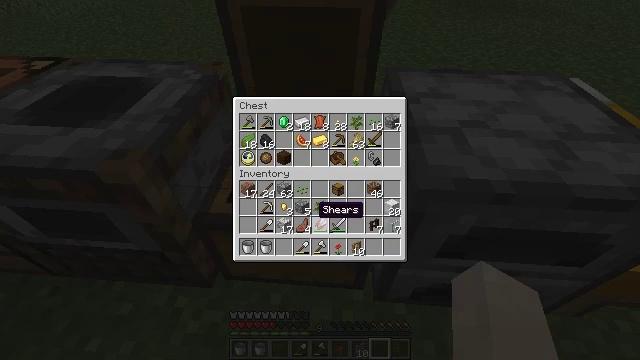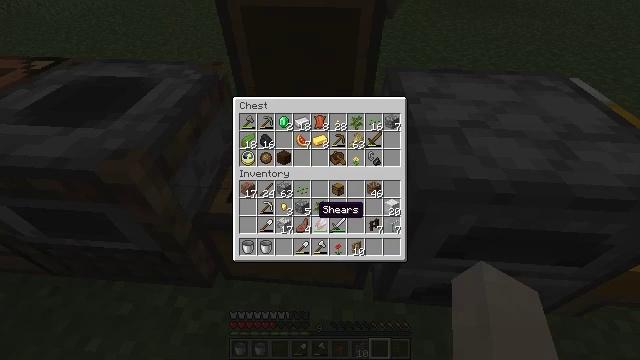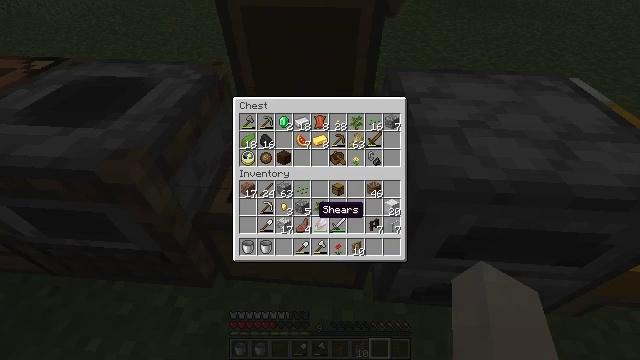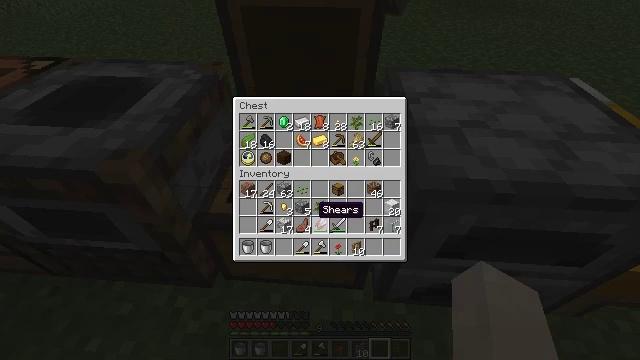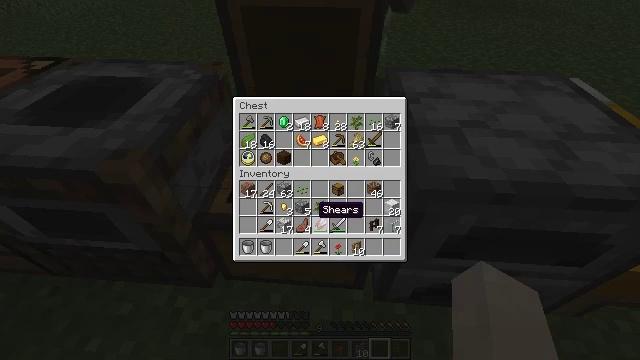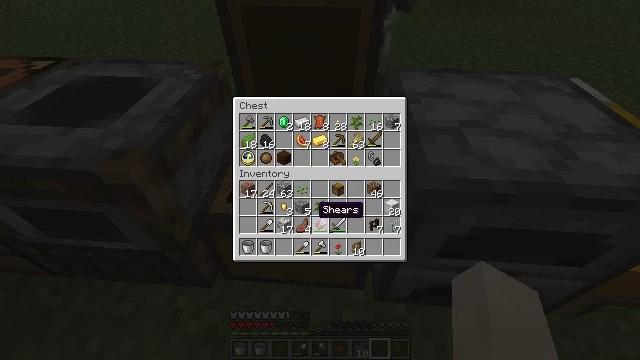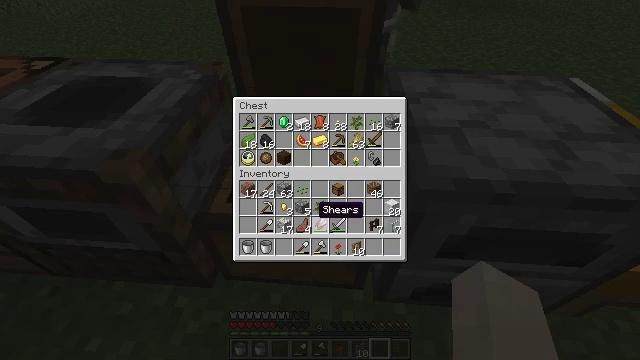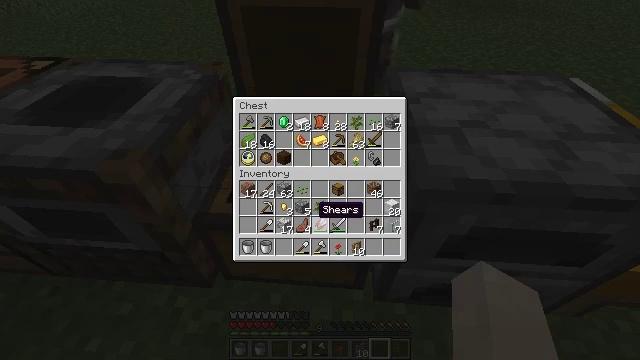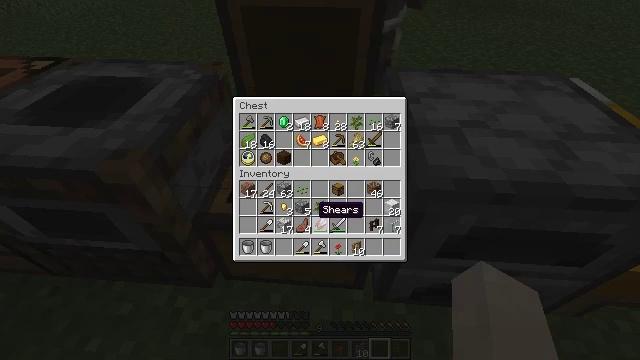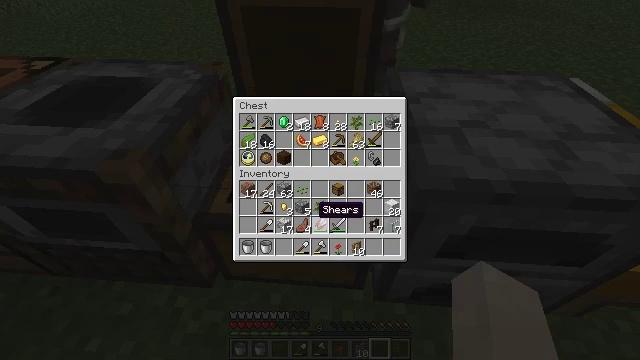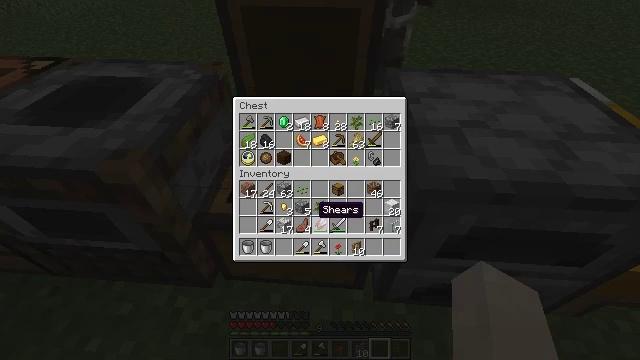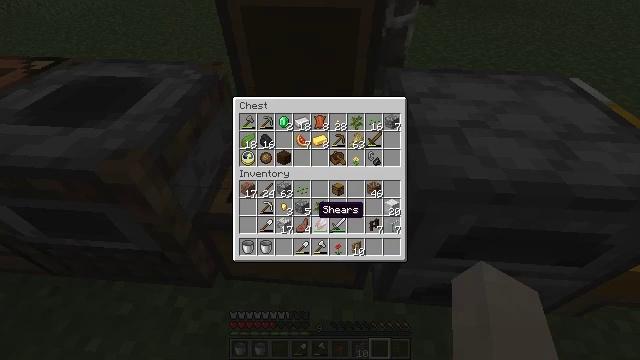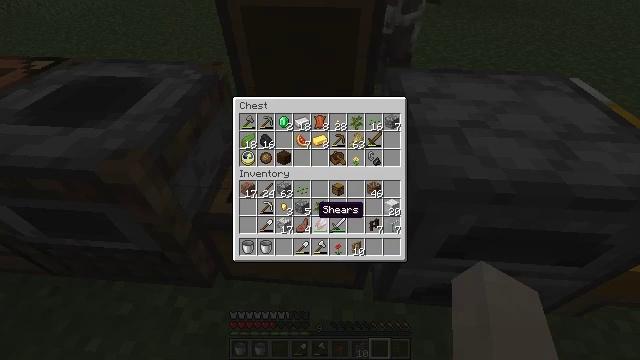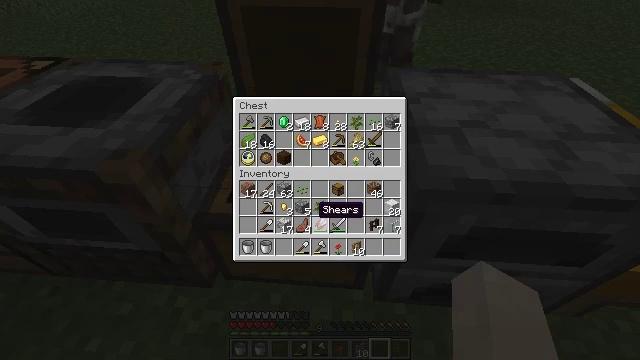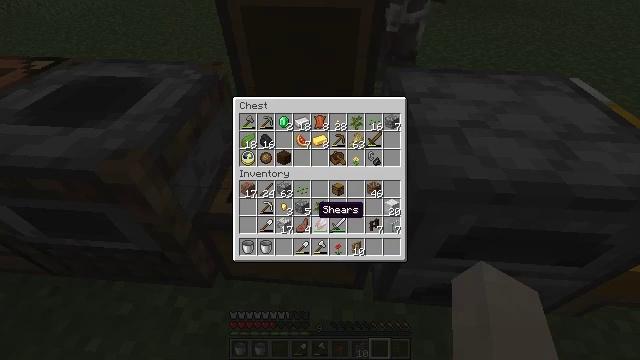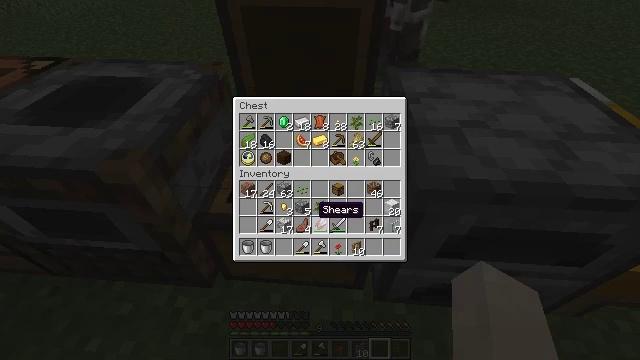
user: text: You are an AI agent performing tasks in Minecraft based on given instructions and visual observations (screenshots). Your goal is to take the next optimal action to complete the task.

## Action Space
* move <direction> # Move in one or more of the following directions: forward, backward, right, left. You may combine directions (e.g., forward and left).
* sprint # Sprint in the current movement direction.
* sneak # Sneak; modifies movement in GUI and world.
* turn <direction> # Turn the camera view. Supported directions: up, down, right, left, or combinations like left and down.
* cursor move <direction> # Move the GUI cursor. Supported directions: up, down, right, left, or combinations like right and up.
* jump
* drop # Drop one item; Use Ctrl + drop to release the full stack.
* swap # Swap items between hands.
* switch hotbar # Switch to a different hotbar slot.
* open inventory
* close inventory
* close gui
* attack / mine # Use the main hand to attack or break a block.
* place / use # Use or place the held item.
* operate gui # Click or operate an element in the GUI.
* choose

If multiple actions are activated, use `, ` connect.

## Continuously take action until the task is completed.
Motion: motion action
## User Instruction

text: Remove the dark oak sapling from the forest floor.
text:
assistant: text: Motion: no_op
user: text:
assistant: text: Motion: no_op
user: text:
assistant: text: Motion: no_op
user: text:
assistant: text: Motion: no_op
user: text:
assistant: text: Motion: no_op
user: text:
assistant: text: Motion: no_op
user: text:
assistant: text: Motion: no_op
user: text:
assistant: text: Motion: no_op
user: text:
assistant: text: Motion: no_op
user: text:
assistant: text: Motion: no_op
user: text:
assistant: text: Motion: no_op
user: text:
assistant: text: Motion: no_op
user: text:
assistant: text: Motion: no_op
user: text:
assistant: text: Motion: no_op
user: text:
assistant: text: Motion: no_op
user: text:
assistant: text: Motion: no_op
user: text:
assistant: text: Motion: no_op
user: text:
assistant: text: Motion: no_op
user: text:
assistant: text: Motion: no_op
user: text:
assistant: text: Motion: no_op
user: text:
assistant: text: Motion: no_op
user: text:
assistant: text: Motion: no_op
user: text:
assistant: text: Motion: no_op
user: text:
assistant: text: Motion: no_op
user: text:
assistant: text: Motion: no_op
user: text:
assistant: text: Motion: no_op
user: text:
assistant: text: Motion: no_op
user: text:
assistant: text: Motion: no_op
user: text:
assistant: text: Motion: no_op
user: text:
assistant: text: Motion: no_op